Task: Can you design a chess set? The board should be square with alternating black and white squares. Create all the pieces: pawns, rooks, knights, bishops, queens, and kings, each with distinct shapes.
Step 2697:
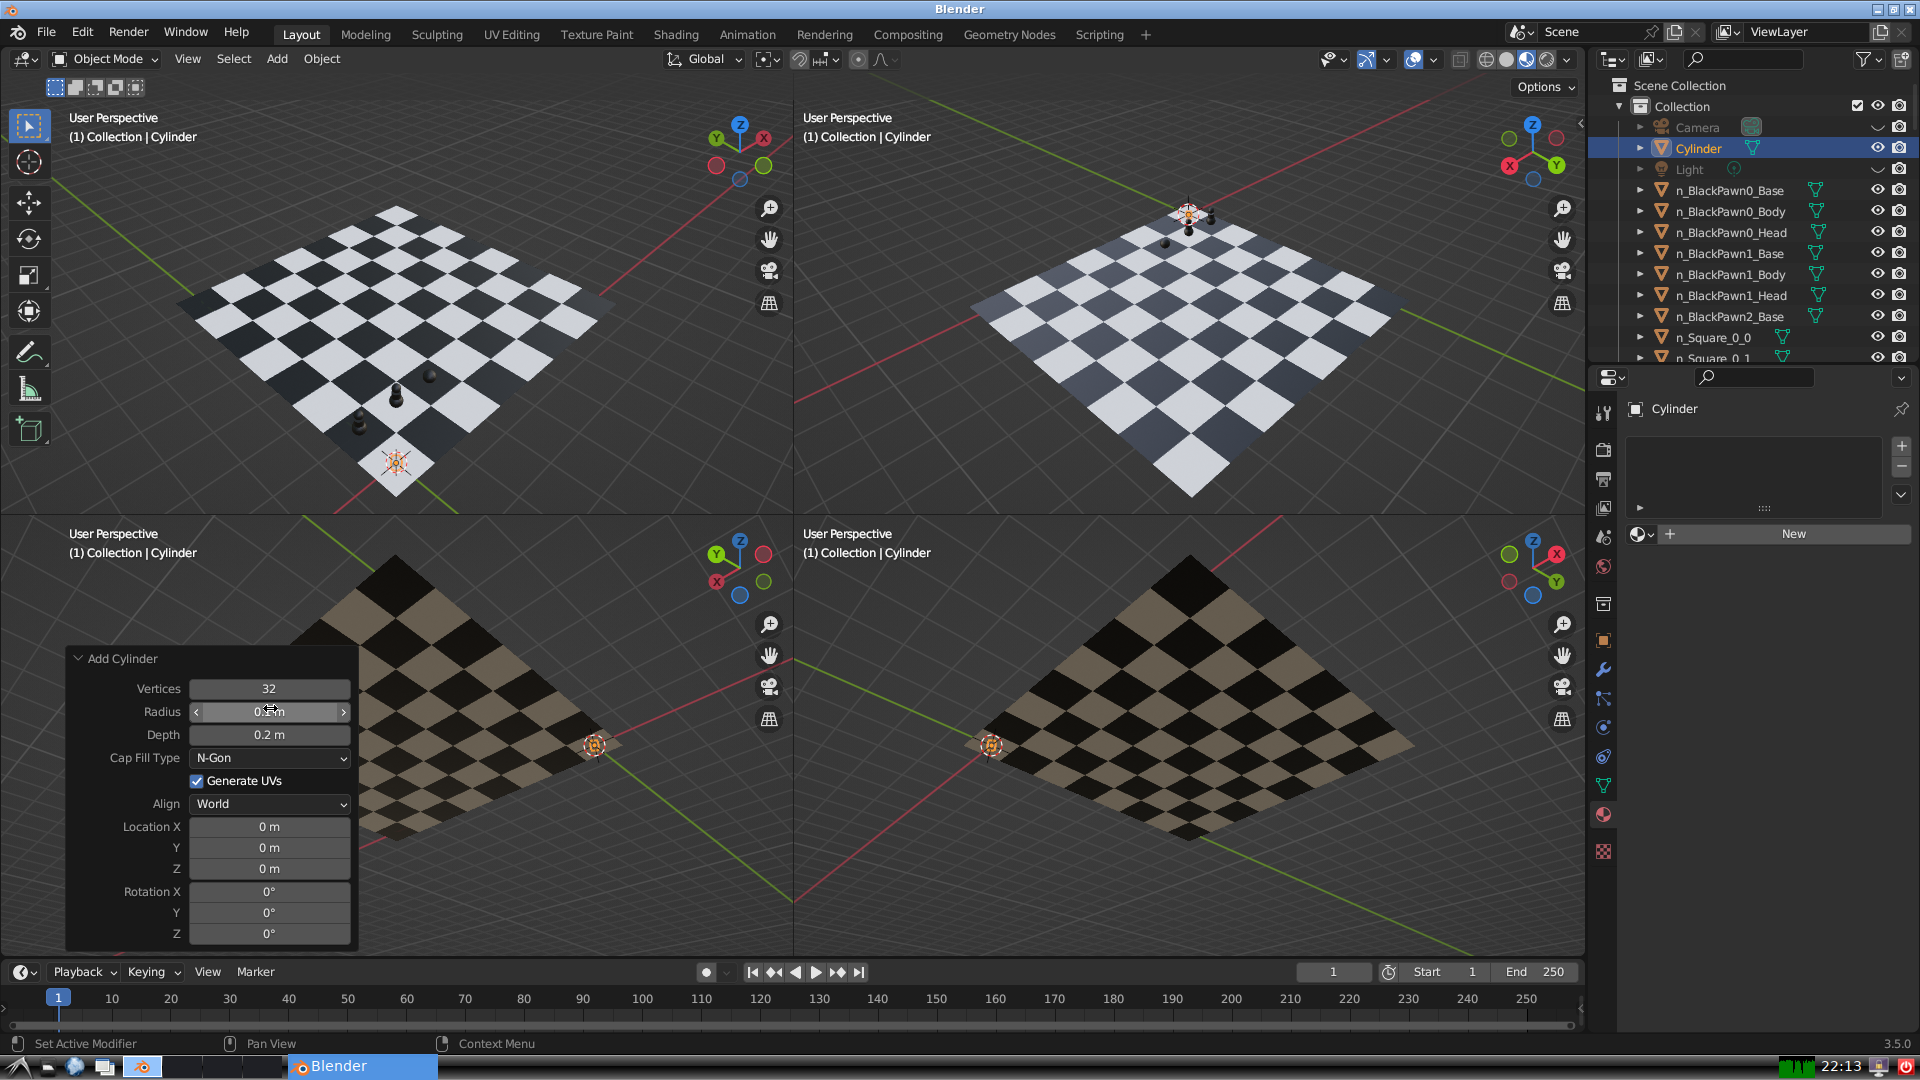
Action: {"mouse_move": [960, 540]}